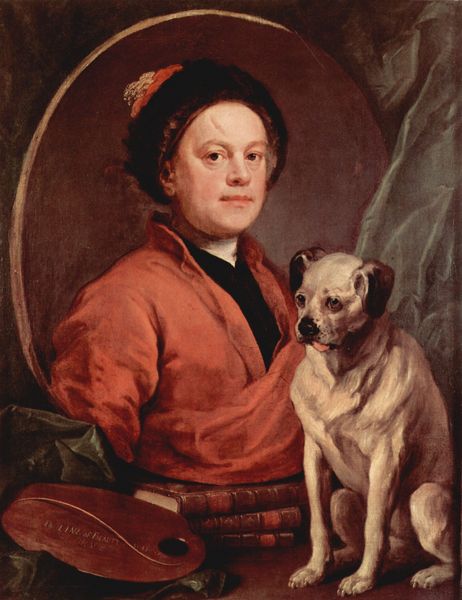
Titel: Der Maler und sein Mops, Selbstporträt
Künstler: William Hogarth
Standort: London
Institution: Tate Gallery
Schlagwörter: gemälde, mann, schatten, umhang, weiß, grün, ocker, sitzen, braun, brust, frau, geschwungen, grau, hell, hintergrund, holz, hut, licht, mund, nase, ohr, orange, schwarz, stirn, tisch, zeichnung, blick, dame, hund, rot, tier, tuch, beige, haube, malerei, alt, blond, hemd, jacke, kappe, mütze, augen, falten, gesicht, kragen, mensch, pelz, rahmen, samt, tablett, bild, bildnis, herr, holland, portrait, porträt, signatur, spiegel, vorhang, öl, spiegelung, haare, mantel, sitzend, stoff, augenbrauen, england, frontal, lippen, locken, ohren, rosa, seide, tugend, kreis, oval, rund, tondo, stilleben, beine, fell, kopfbedeckung, bein, schrift, bücher, sitz, weis, ausdruck, matt, falte, gardine, inschrift, büste, maler, glänzend, pfoten, schnauzbart, selbstporträt, tor, buch, medaillon, linie, haustier, künstler, barrett, hässlich, selbstbildnis, leinwand, palette, selbstportrait, buchrücken, ledereinband, graugrün, halbprofil, hubi, medallion, portät, läufe, schnauze, narbe, leder, wach, wachhund, zunge, gesichtsausdruck, mittelalter, besatz, pelzmütze, schnautze, treu, medaille, pelzkappe, bild im bild, erinnerung, schief, wellenlinie, treue, andenken, vorhan, protrait, feucht, lebendig, farbpalette, mops, köter, bildung, blasebalg, augenbraunen, rote jacke, hogarth, goldig, s linie, copley, weisser, selsbtportrait, dschingis khan, ischrift, kugelaugen, ledereinbände, pelzbesetzt, pesne, porträt mit haustier, und mops, hund mann, hunne